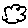
Label: cloud